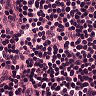
Metastatic tissue present: no